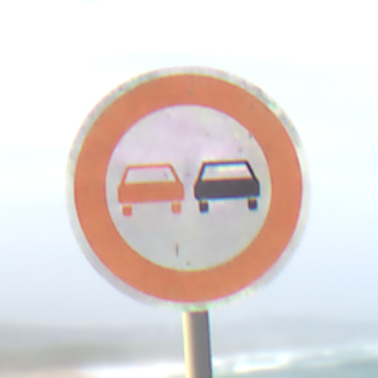
Verkehrszeichen: Ueberholverbot
Umgebung: Outdoor, Suburban
Tageszeit: MorningAfternoon
Wetter: PartlyCloudy
Licht: Natural
Jahreszeit: NotSpecified
Kontrast: HighContrast